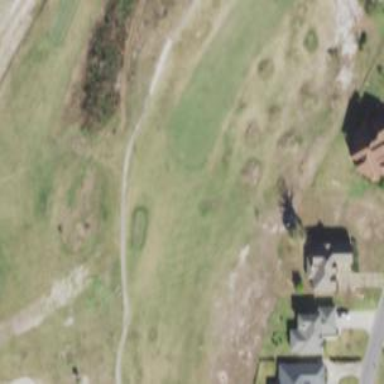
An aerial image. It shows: View of golf hole.